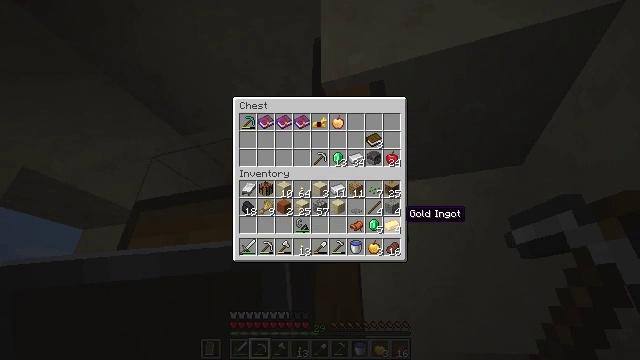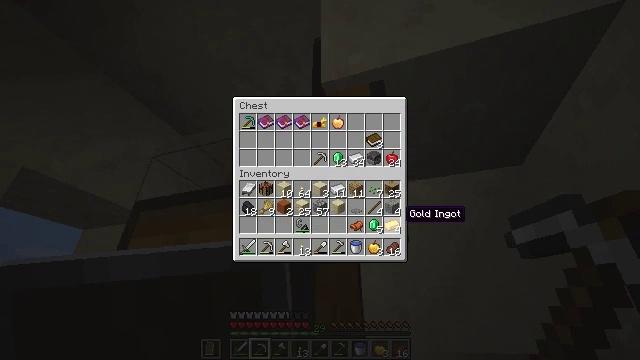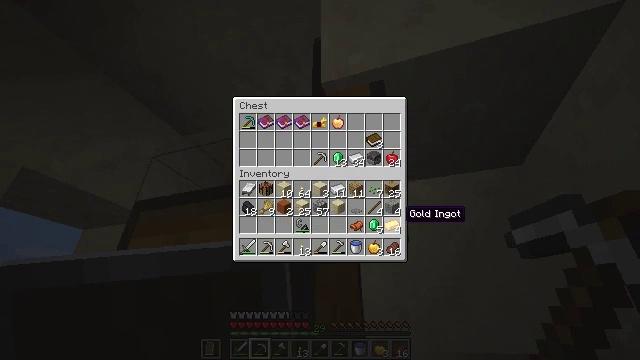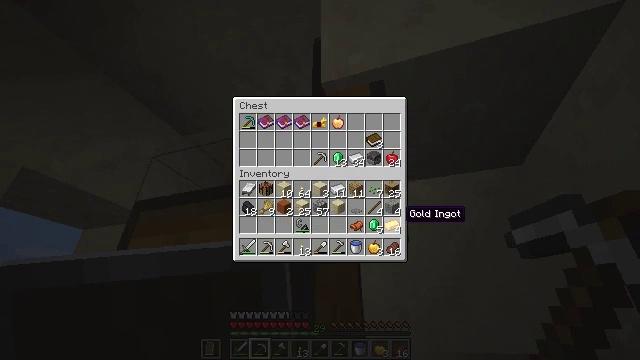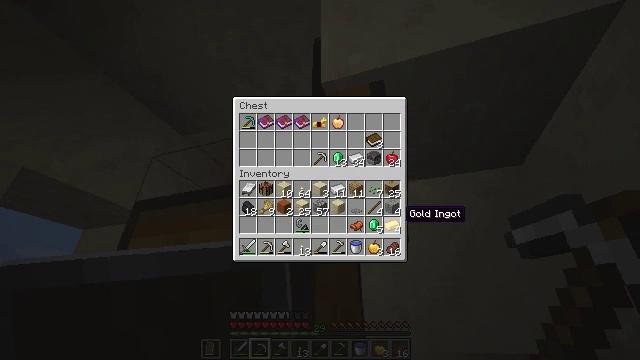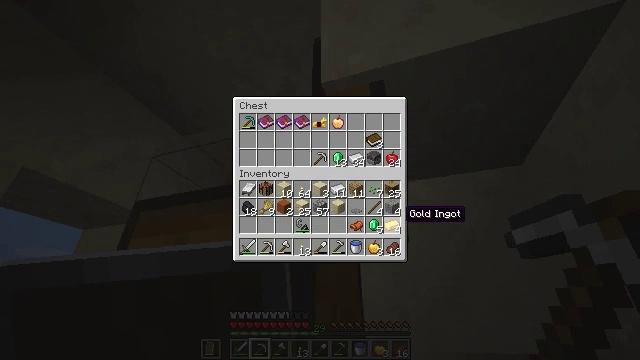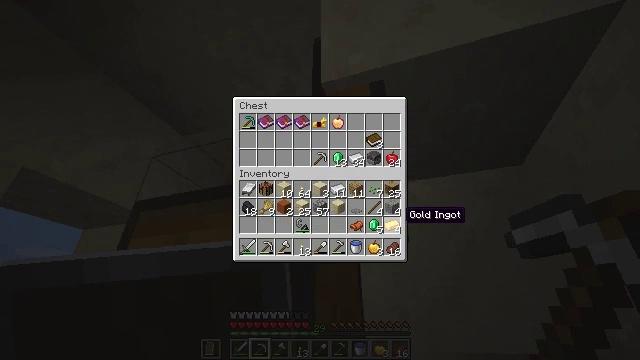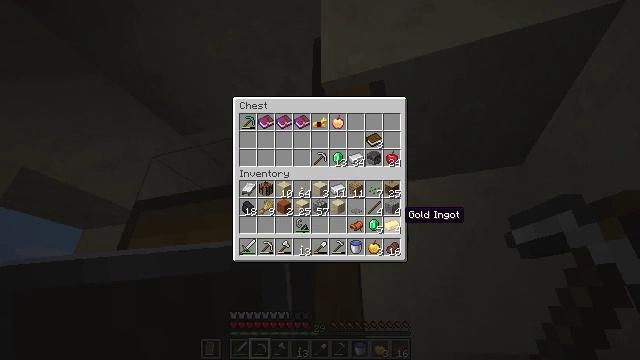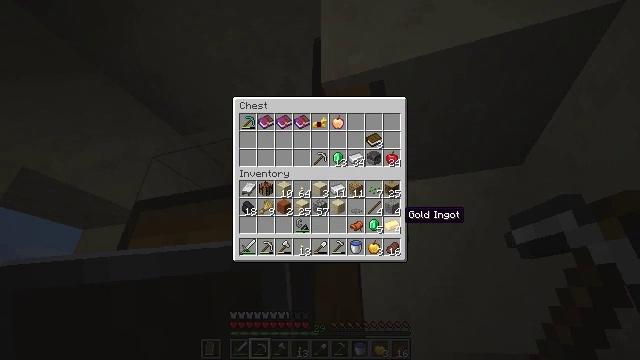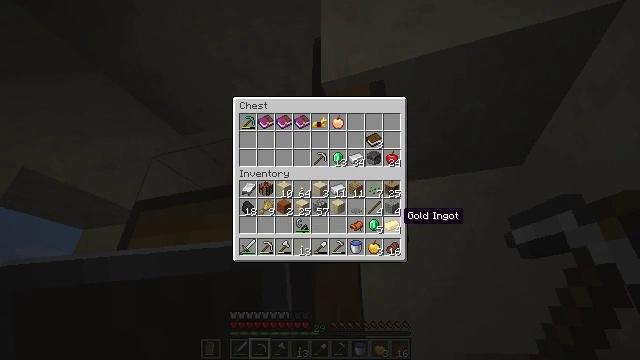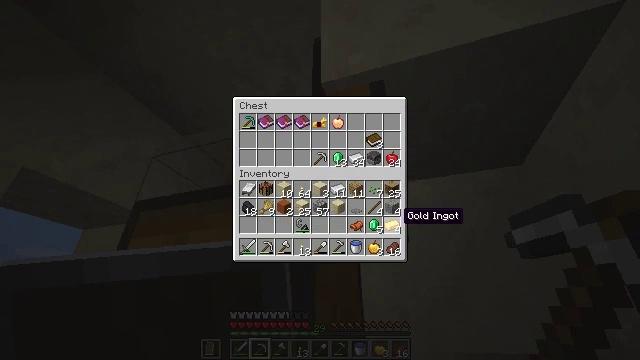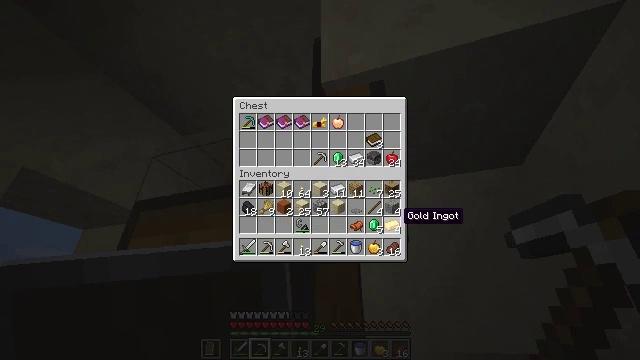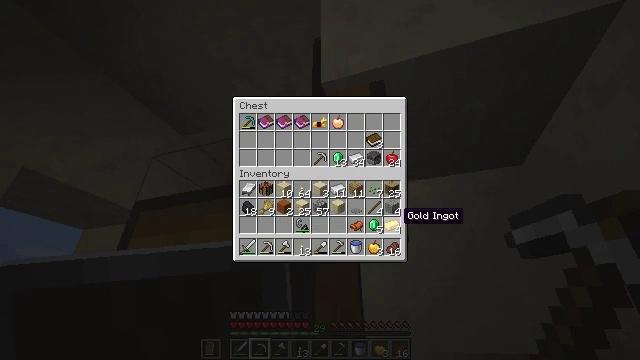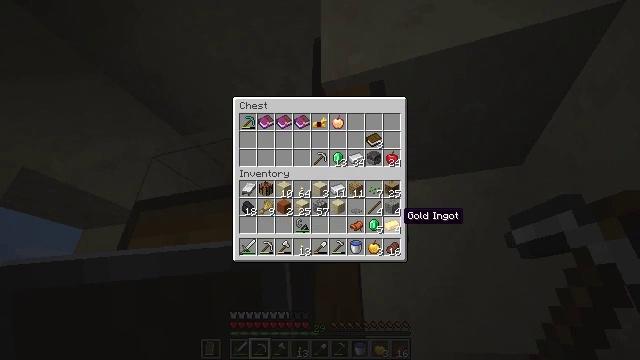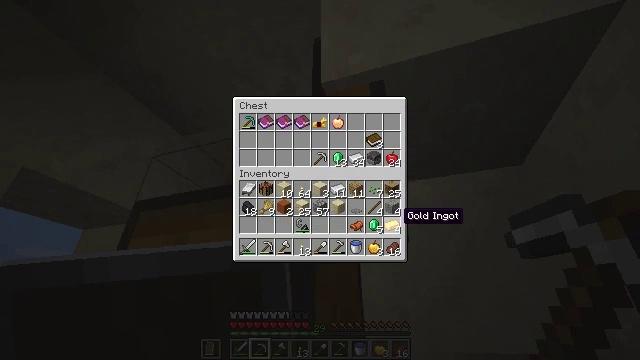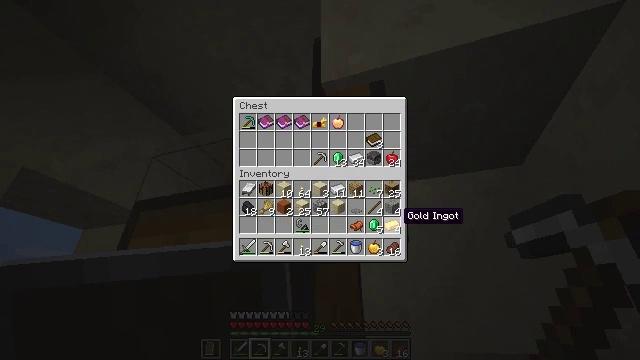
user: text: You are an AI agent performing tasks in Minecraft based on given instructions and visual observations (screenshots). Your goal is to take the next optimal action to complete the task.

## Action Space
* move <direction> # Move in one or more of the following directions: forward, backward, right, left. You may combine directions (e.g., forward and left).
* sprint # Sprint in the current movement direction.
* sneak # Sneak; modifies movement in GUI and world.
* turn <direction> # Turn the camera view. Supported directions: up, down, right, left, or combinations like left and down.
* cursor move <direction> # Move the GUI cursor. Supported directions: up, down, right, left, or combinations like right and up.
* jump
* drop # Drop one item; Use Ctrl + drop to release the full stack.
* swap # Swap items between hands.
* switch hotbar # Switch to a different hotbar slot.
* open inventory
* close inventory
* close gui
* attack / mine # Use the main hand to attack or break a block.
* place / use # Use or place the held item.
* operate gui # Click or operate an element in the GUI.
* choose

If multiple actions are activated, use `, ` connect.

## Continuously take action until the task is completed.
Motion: motion action
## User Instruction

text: Remove a orange terracotta from the inventory.
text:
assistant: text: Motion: sneak
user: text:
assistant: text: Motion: sneak
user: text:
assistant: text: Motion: sneak
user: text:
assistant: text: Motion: sneak
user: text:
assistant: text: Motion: sneak
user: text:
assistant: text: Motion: sneak
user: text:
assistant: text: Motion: sneak
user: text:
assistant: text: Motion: sneak
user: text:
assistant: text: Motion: sneak
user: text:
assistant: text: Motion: sneak
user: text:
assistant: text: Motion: sneak
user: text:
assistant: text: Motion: sneak
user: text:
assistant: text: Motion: sneak
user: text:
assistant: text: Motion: sneak
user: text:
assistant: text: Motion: sneak
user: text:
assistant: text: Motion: sneak
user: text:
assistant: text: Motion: sneak
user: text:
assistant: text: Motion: sneak
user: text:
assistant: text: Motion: sneak, operate gui
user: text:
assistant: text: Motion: sneak, operate gui
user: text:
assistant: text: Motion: sneak, operate gui
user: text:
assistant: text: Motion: sneak, operate gui
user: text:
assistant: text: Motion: sneak
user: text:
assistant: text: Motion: sneak
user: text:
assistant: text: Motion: sneak
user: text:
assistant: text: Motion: sneak
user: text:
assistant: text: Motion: cursor move left and up
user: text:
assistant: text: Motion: cursor move left and up
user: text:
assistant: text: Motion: cursor move up
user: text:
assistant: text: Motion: no_op